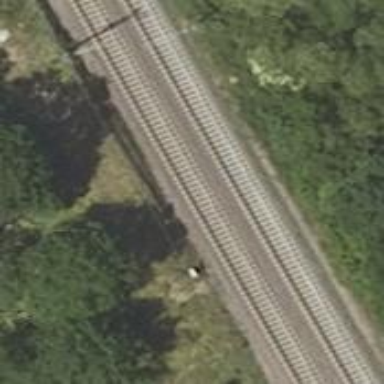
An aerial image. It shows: Abandoned railway.